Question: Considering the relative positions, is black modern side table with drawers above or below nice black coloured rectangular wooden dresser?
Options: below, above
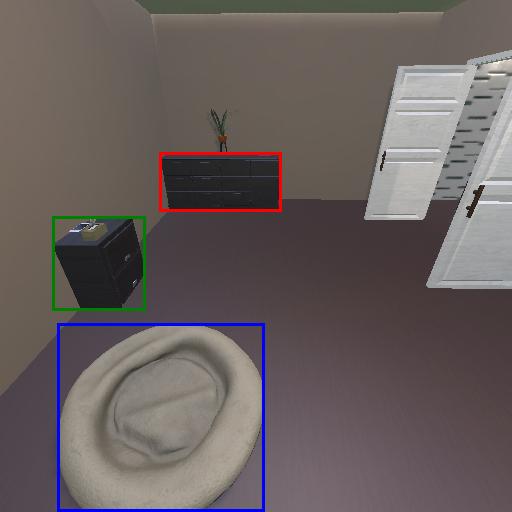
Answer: below